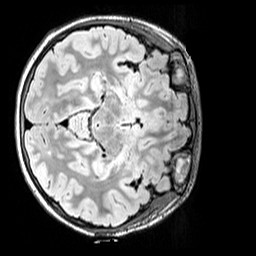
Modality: FLAIR
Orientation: axial
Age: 11
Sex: female
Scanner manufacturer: siemens
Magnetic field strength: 3 T
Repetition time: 5 s
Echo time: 0.388 s